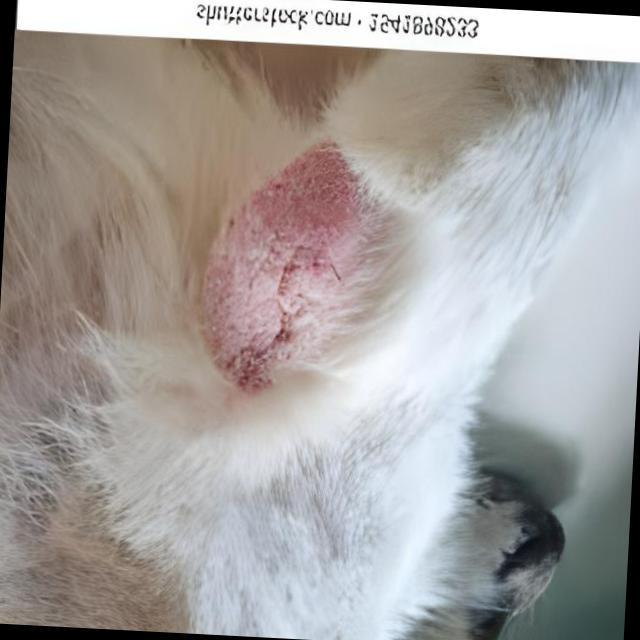
Canine dermatitis — inflammation of the skin presenting with erythema, pruritus, papules, and excoriation. May be allergic, contact, or atopic in origin.